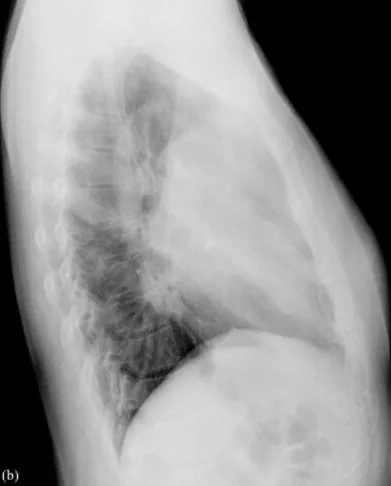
Lateral. Views show a large anterior mediastinal mass lesion.
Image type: radiology (x_ray)